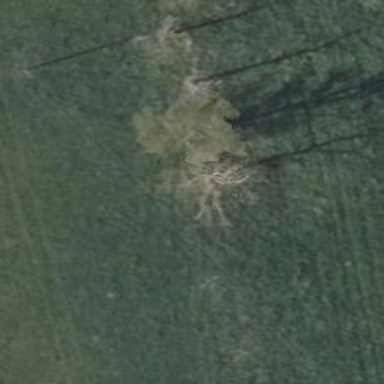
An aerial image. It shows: Row of deciduous broadleaved trees.